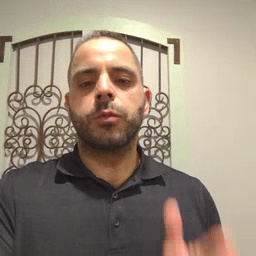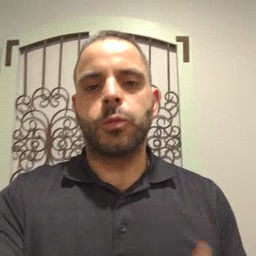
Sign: room